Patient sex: M
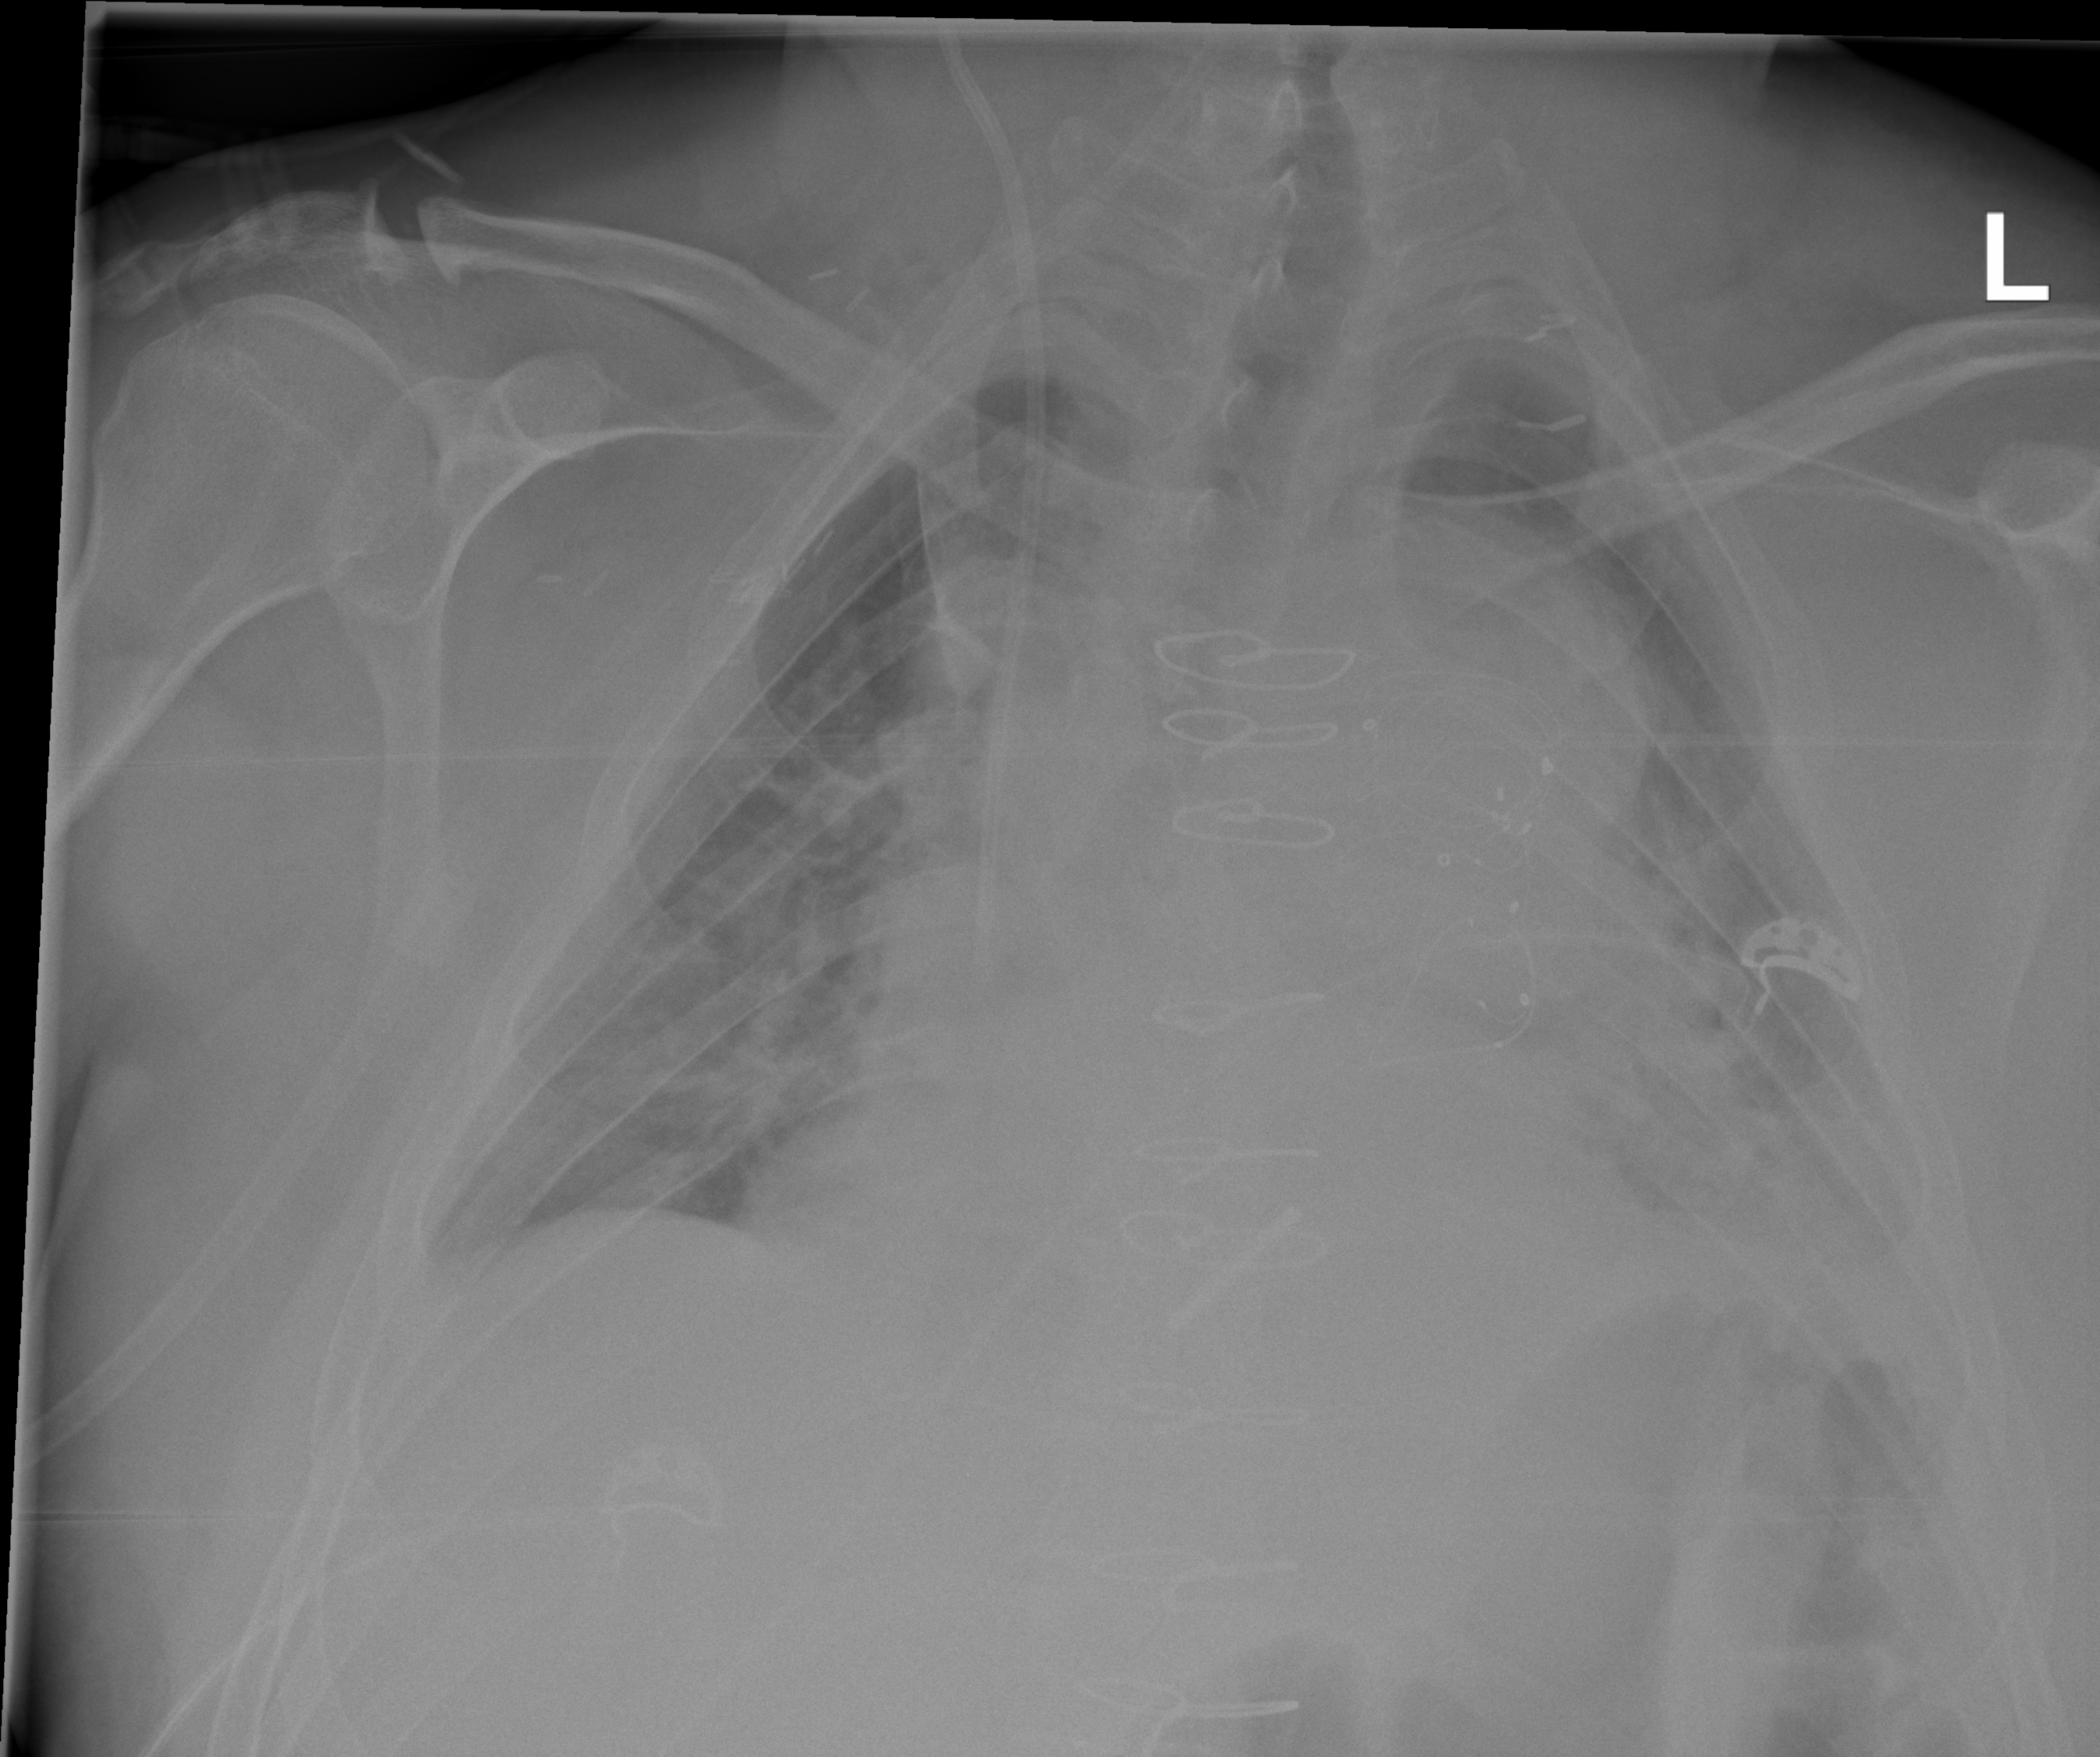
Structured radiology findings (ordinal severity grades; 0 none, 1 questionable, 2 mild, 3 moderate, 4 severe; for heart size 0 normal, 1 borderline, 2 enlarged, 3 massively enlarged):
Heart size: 3
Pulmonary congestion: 2
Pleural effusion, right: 2
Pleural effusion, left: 2
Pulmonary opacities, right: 0
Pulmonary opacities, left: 2
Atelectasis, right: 0
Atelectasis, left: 3